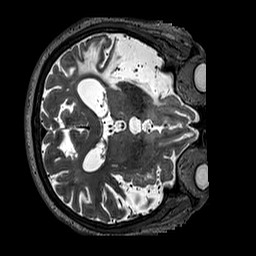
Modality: T2w
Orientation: axial
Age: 71
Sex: male
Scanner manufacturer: siemens
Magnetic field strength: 3 T
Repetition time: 3.2 s
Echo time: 0.567 s